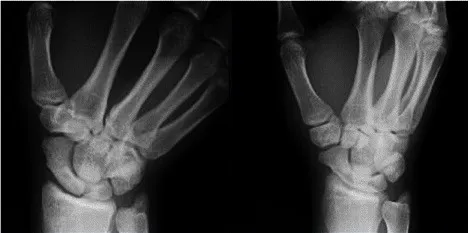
Radiographs obtained at the first visit show a nondisplaced scaphoid waist fracture through the carpal scaphoid with slightly increased bone density.
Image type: radiology (x_ray)